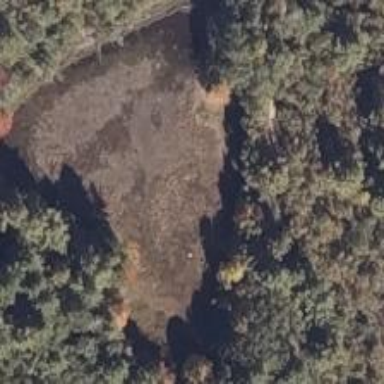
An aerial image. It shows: Peaceful pond surrounded by nature.